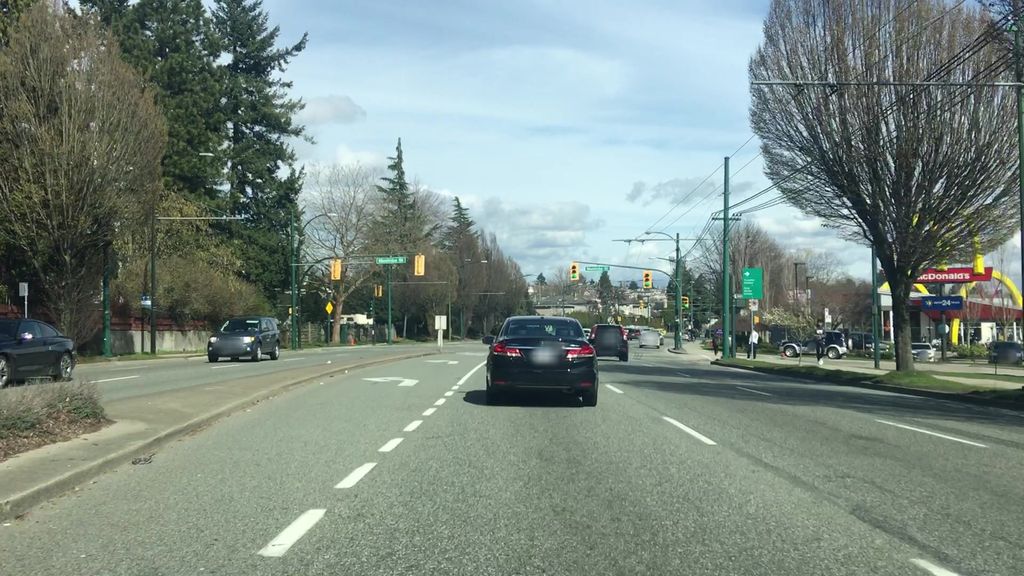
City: vancouver